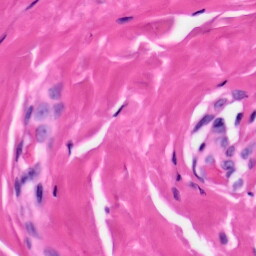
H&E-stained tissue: Skin